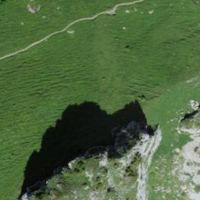
EUNIS habitat code: 50
Species observed at this site:
Rumex alpinus
Bartsia alpina